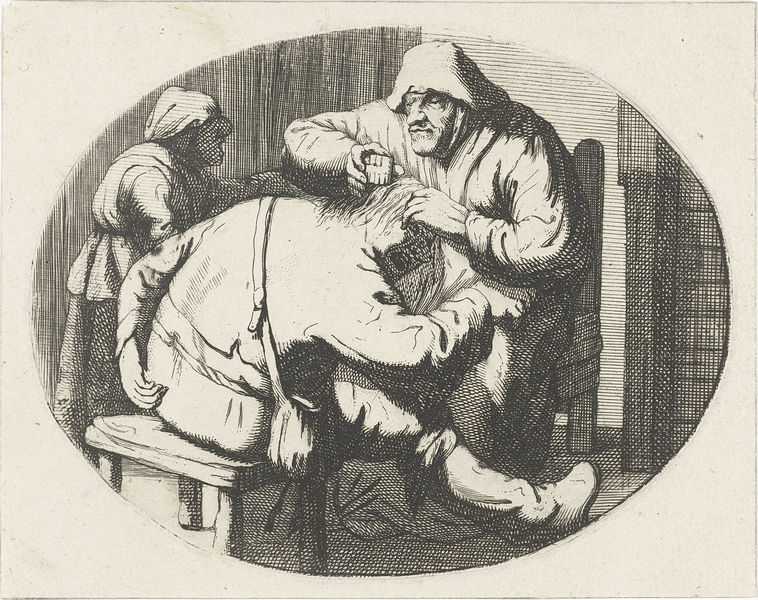
Titel: Figuren met luizenkam
Künstler: Cornelis A. Hellemans
Standort: Amsterdam
Institution: Rijksmuseum
Schlagwörter: hand, mann, rubens, frauen, frau, holz, hut, männer, ohr, raum, schwarz, stuhl, zeichnung, gürtel, mütze, haare, oval, rund, schuhe, kamm, hocker, schemel, kopftuch, schwarz weiss, stich, beutel, niederländisch, tasche, ruf, hilfe, schmerz, schreien, flämisch, kupferstich, schmerzen, schrei, schraffierung, ellipse, elliptisch